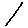
Label: line